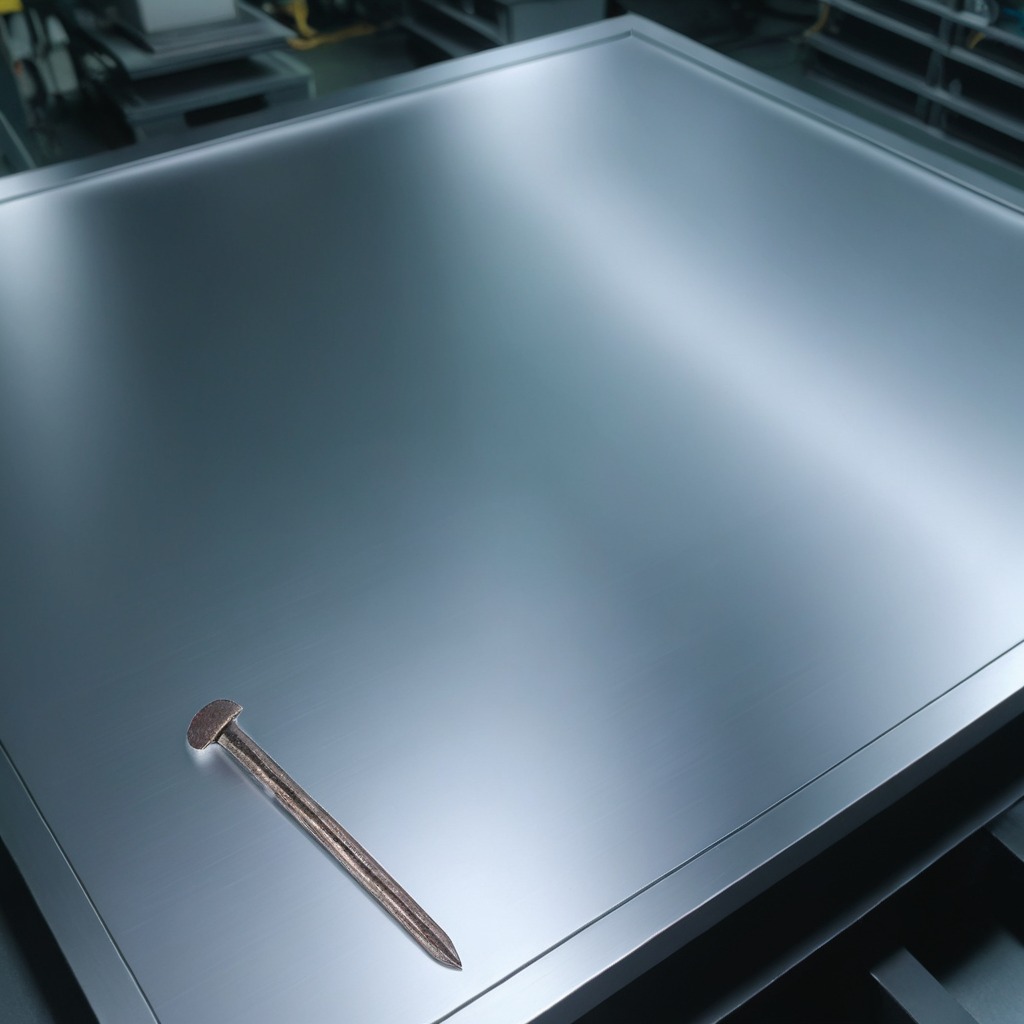
A nail is lying on a metal table in a machine shop under fluorescent lights.